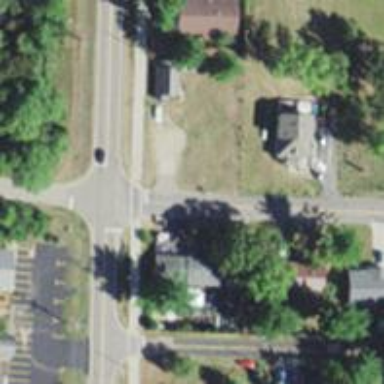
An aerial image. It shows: Road with stop sign.